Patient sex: F
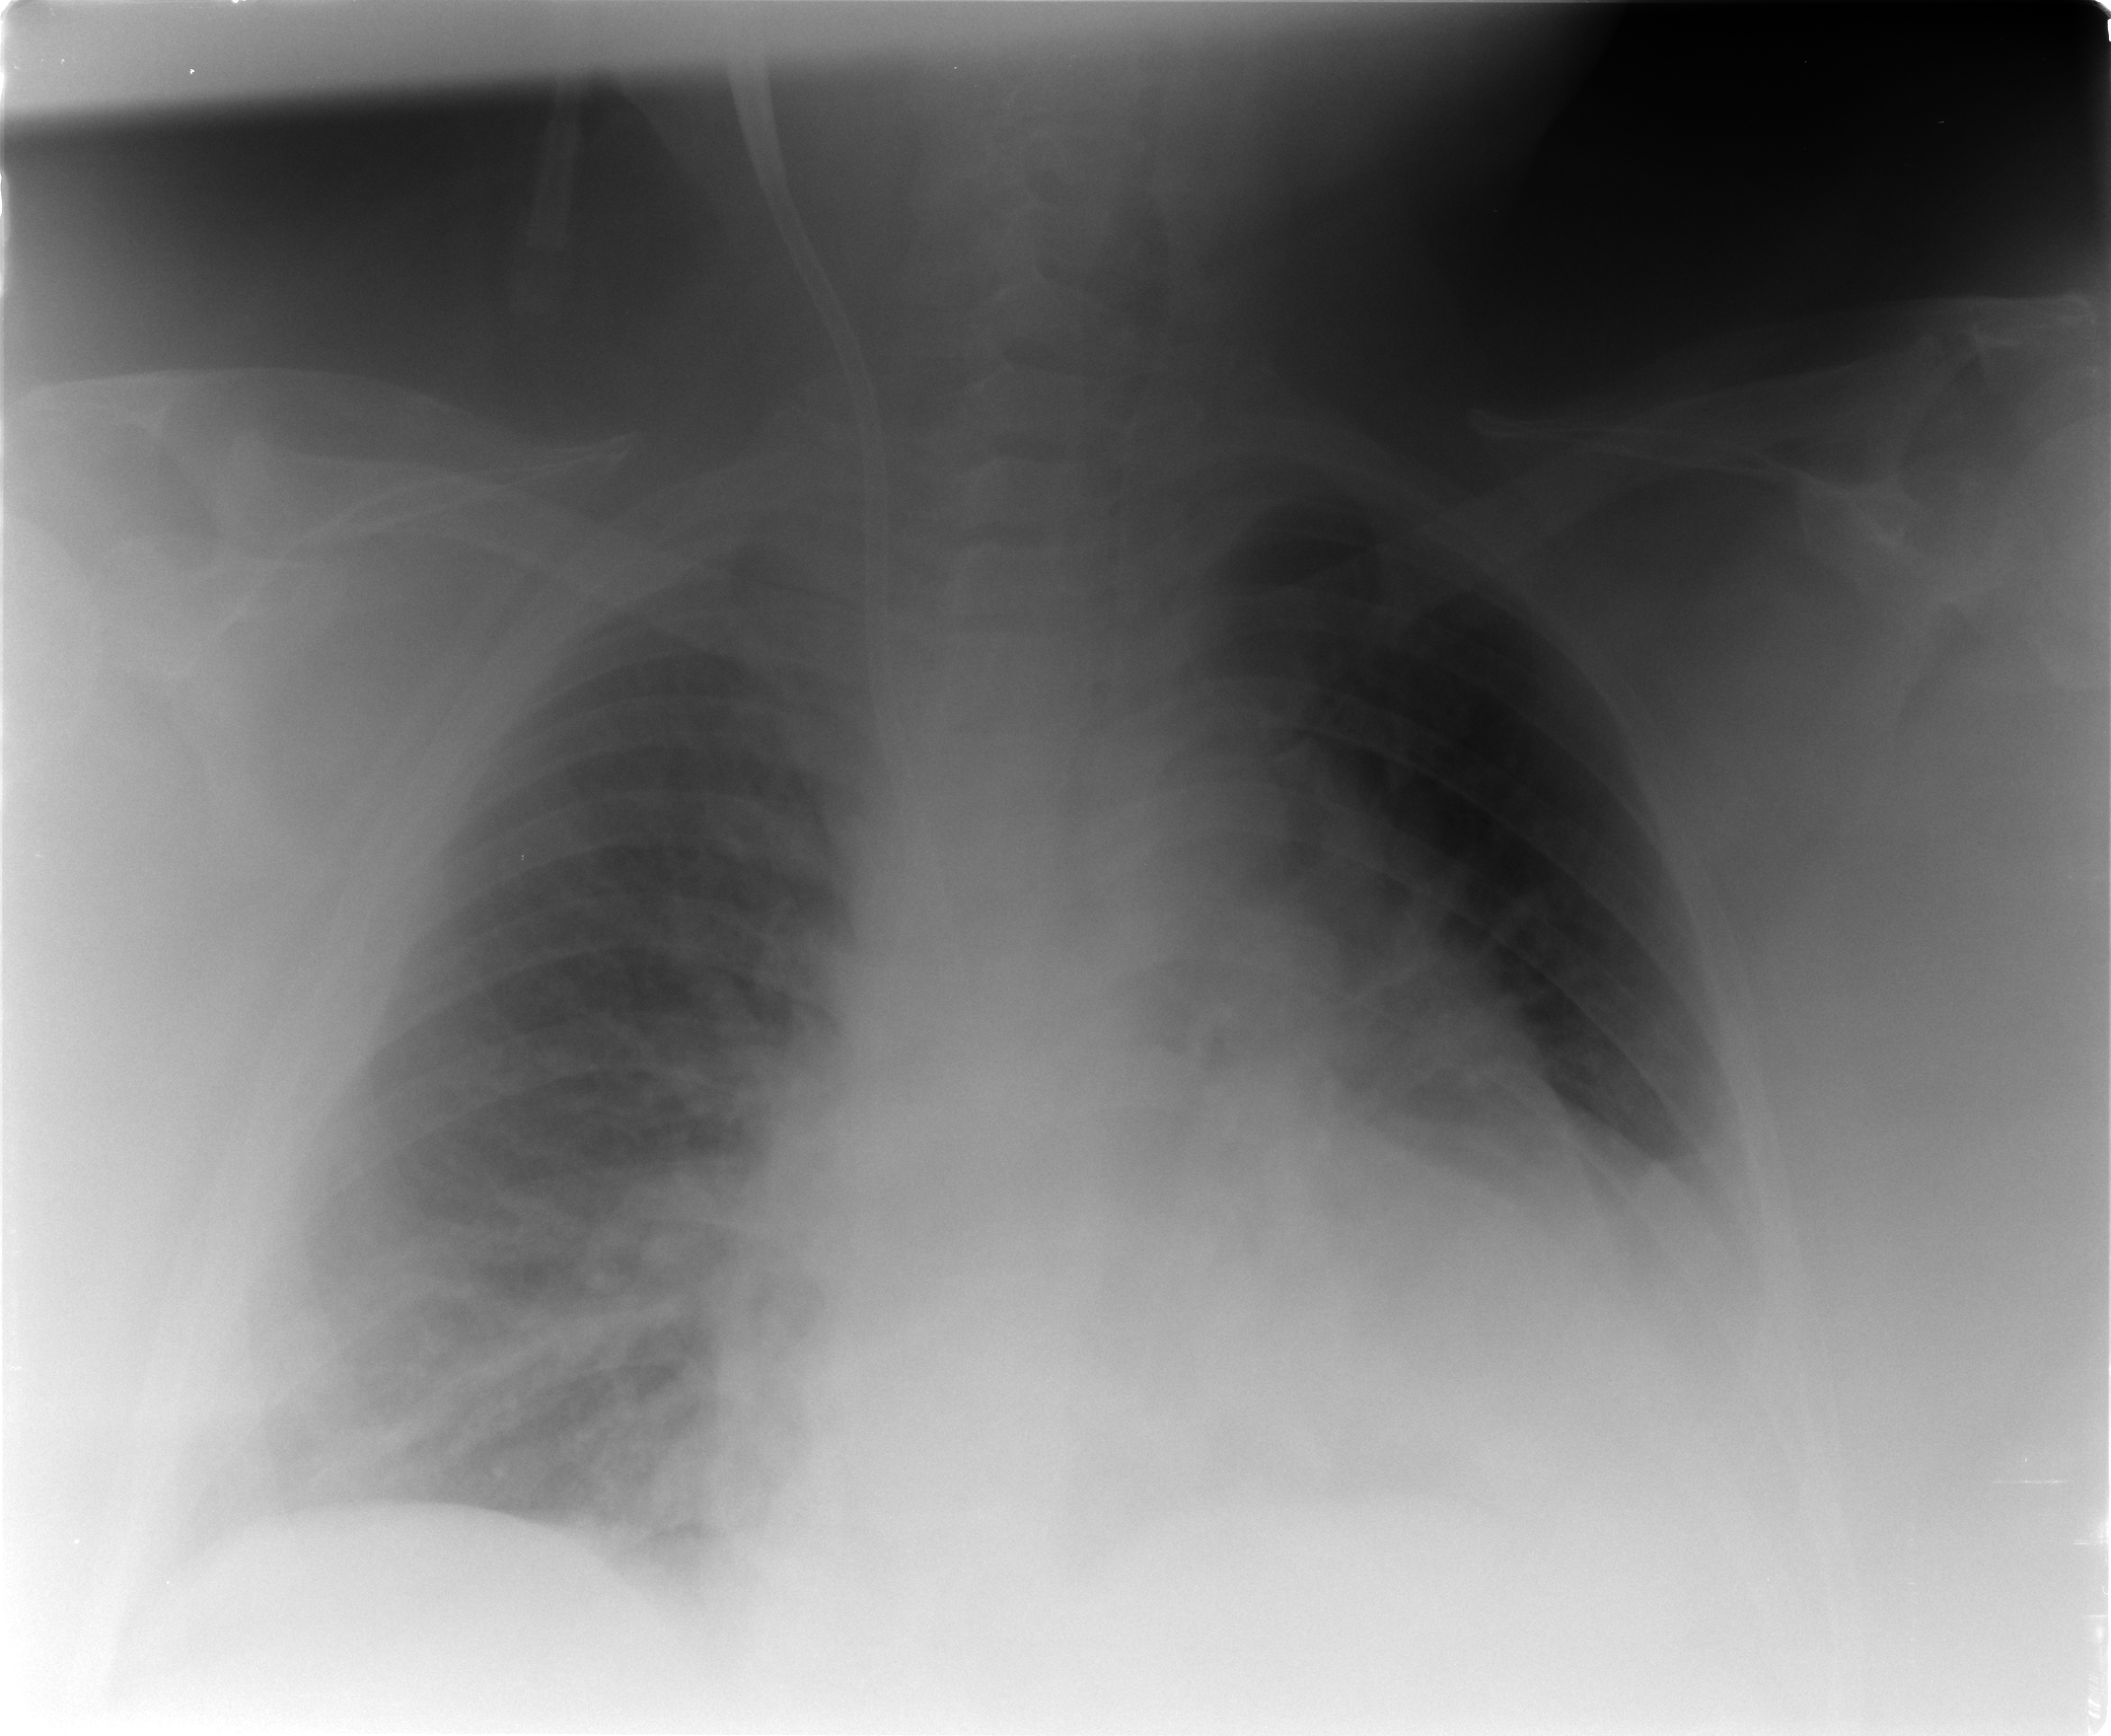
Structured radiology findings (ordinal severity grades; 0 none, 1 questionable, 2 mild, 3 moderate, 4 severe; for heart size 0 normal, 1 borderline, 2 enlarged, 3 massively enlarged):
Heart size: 2
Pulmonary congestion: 3
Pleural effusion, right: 0
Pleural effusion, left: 3
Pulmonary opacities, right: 0
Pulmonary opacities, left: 0
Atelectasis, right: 2
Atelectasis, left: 3